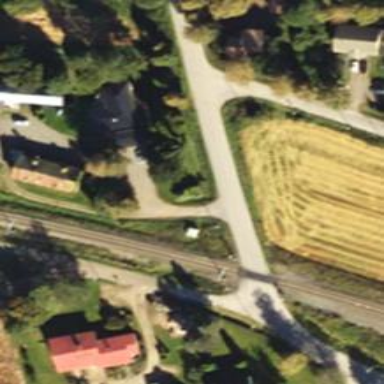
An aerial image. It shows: Railway track with continuous electrified contact lines.